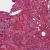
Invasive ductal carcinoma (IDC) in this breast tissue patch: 0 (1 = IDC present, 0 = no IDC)